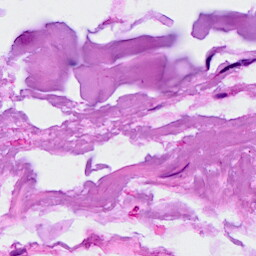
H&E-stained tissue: Breast